Interaction volume radius: 5 \u00c5
Interaction volume height: 25 \u00c5
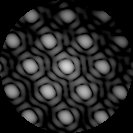
Disorder parameter: 0.06738